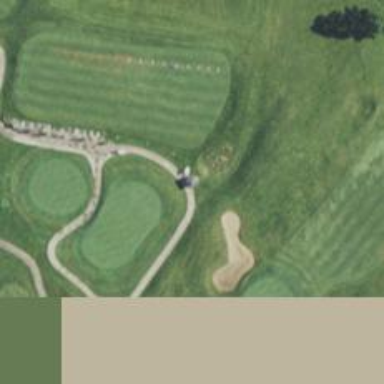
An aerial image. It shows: Path designated for golf carts.